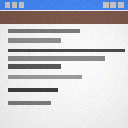
Screen state: on